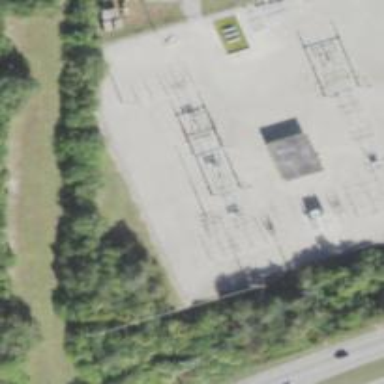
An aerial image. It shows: Switch used for power control.